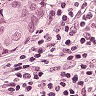
Metastatic tissue present: yes